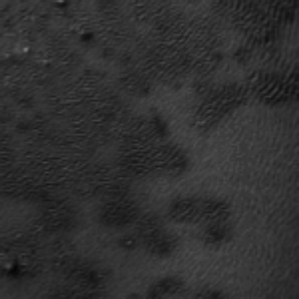
Label: frost